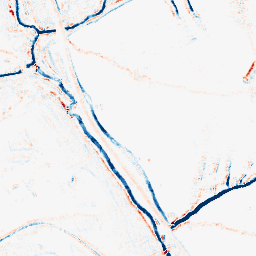
Category: morphological
Decomposition family: morphological_ellipse
Decomposition parameters: operation: average
width: 5
height: 5
Upsampling method: quartic
Upsampling parameters: scale: 2
Upsampling scale: 2